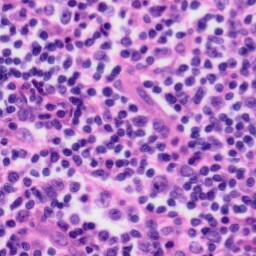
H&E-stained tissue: Tonsil